Question: I use phpfox and have the fevents plugin.
How can I change the titles on the fevent events page, when I do custom fields it puts the title "custom fields", I want to change that working to Details.
I looked in phase manager and Theme css files and cannot find anywhere to change it.
How can I change that wording?
Here is the screen showing the wording I want to change:

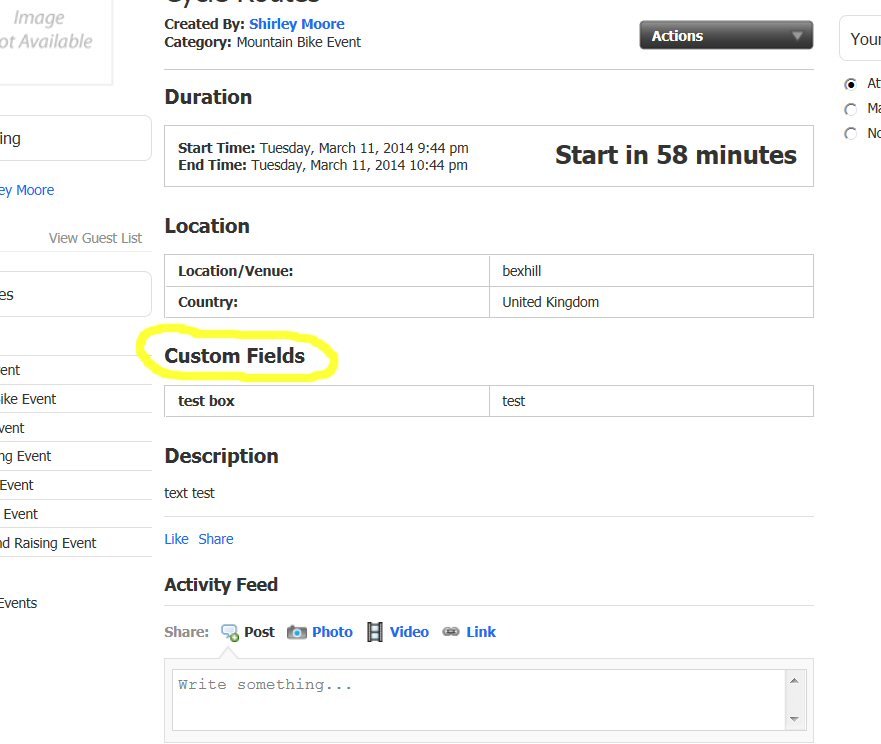
Answer: Try going to the AdminCP and change the phrase from there. If the add-on is coded properly the phrases it uses will be found in the Phrase Manager